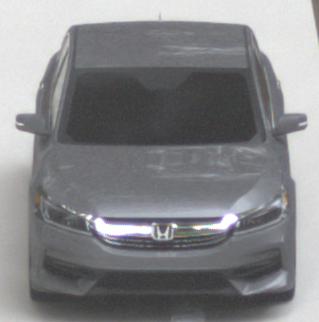
Make: Honda
Model: Accord Hybrid
Detailed model: 9. Generation
Model produced from: 2015
Model produced until: 2019
Doors: 4
Color: gray
Road condition: dry road
Daytime: morning or afternoon
Contrast: low contrast